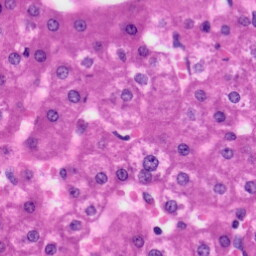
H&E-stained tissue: Liver